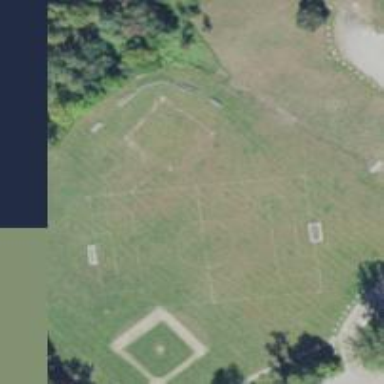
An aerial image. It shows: Soccer pitch for leisureland activities.